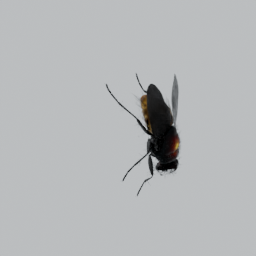
Label: animals